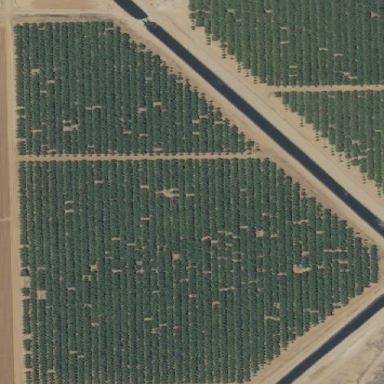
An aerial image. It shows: Almond orchard with rows of almond trees.